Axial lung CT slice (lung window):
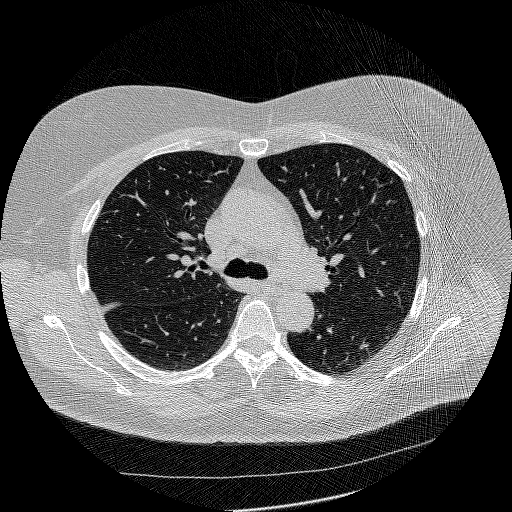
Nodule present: no